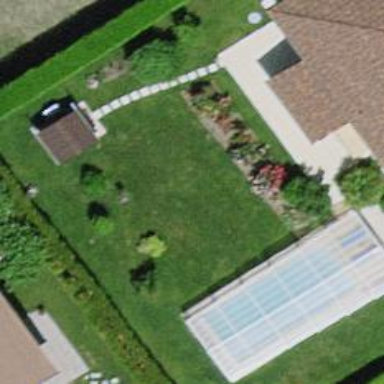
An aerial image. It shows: Swimming pool located in leisure land.